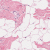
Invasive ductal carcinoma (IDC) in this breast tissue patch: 0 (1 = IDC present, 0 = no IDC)